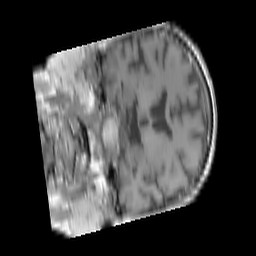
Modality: T1w
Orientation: coronal
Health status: ill
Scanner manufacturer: siemens
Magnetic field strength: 3 T
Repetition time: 0.4 s
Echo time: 0.00246 s